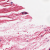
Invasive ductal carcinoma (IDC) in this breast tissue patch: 0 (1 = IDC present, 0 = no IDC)